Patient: sex M, age 76
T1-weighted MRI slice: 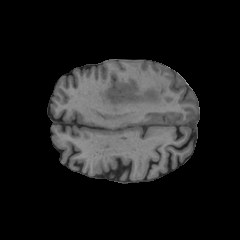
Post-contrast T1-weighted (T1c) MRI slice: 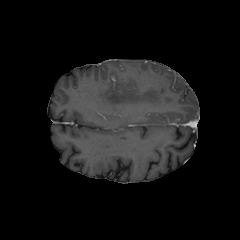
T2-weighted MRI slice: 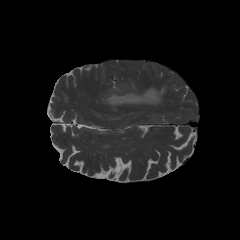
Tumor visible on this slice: yes
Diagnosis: Glioblastoma, IDH-wildtype
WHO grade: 4